Aerial crown-view tile of a tropical tree (Barro Colorado Island, Panama), acquired 20241014:
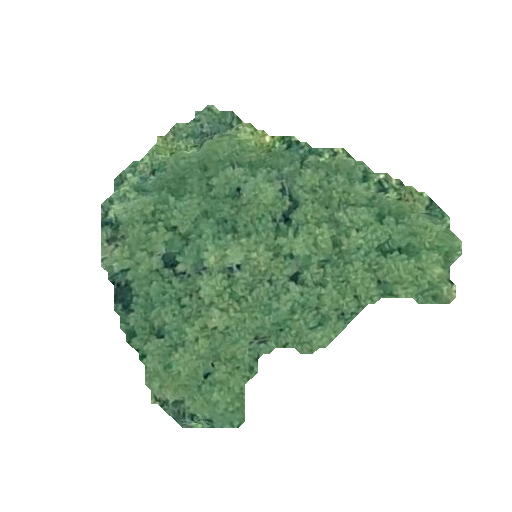
Species: Jacaranda copaia
GBIF accepted scientific name: Jacaranda copaia
Crown area: 108.133 m²